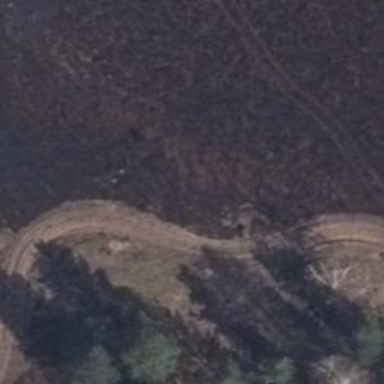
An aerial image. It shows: Firebreak created by man-made cutline.